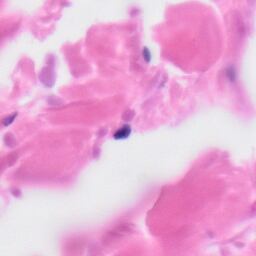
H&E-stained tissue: Skin